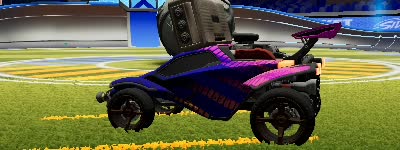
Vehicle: octane